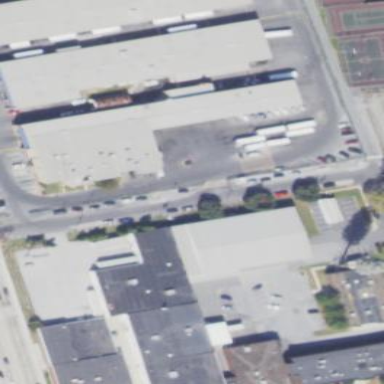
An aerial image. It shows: Industrial building.